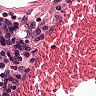
Metastatic tissue present: no